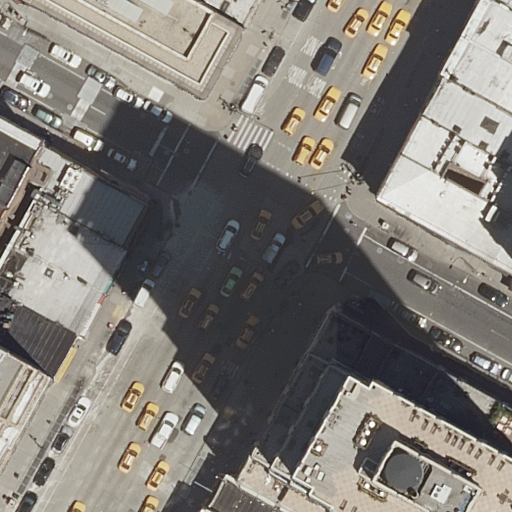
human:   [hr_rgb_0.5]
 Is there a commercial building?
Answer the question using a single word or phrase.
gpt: no

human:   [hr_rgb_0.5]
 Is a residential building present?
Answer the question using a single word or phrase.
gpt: yes

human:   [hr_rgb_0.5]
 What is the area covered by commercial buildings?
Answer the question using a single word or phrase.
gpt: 0m2

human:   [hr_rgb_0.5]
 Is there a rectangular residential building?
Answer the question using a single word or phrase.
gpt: yes

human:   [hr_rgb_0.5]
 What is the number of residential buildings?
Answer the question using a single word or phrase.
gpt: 16

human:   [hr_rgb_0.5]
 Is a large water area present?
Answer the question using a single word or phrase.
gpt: no

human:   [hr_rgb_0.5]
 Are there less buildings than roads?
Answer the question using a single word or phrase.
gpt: no

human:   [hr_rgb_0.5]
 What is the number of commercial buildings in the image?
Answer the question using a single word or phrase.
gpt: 0

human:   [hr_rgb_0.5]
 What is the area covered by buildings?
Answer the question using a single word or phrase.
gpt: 4956m2

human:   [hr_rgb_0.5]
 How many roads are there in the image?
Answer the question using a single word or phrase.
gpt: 2

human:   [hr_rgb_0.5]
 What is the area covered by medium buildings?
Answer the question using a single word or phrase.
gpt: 1886m2

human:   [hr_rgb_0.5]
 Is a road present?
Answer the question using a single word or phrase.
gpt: yes

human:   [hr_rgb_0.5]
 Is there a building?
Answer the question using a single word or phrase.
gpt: yes

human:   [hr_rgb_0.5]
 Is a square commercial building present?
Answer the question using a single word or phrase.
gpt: no

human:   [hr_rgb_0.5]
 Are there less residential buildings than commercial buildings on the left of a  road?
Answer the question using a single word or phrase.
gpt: no

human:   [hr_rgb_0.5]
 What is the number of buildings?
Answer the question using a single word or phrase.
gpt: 16

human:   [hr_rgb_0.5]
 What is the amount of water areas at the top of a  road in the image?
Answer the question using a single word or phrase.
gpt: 0

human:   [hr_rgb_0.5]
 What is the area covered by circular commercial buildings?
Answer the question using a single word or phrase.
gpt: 0m2

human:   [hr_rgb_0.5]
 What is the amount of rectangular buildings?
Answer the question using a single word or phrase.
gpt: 13

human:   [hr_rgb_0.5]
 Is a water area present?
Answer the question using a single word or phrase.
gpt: no

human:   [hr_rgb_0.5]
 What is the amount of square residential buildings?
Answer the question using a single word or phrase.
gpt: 0

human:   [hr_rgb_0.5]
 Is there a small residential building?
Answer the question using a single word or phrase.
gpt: yes

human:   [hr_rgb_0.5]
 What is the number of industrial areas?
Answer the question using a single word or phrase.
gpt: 0

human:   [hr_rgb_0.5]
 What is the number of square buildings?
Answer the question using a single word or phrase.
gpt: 0

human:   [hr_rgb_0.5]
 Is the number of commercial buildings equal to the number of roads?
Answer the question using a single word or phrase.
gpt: no

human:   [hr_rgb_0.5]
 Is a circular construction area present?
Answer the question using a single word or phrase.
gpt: no

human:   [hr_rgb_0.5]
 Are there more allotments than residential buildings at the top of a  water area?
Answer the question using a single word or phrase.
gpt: no

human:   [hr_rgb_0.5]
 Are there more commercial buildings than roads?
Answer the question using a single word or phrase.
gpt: no

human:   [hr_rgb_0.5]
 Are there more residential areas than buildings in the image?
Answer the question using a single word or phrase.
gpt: no

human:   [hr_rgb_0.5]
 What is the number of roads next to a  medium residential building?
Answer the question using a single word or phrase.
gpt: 2

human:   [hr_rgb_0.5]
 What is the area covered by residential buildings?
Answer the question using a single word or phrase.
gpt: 4956m2

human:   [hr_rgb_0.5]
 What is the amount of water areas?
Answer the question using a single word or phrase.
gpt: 0

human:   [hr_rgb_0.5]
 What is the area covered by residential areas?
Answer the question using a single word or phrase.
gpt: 0m2

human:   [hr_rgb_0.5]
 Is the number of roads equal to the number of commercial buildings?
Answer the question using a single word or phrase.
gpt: no

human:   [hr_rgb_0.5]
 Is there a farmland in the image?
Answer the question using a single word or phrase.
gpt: no

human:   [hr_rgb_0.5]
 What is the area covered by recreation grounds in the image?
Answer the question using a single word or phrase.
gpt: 0m2

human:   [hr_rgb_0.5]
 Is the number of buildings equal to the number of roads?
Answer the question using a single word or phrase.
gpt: no

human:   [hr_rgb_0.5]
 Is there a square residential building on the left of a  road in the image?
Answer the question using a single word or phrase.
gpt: no

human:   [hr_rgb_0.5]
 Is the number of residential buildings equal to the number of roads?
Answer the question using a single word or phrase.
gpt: no

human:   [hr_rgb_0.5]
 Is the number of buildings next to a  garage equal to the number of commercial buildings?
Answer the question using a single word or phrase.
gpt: yes

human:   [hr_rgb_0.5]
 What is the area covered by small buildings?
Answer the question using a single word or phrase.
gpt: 193m2

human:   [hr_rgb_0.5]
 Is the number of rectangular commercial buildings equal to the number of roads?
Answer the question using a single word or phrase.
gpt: no

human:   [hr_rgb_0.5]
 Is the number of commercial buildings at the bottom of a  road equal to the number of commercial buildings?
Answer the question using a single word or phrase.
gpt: yes

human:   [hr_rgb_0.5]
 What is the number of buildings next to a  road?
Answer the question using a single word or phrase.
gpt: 16

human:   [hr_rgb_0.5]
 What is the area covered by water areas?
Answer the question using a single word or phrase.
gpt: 0m2

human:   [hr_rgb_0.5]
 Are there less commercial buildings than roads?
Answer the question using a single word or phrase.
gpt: yes

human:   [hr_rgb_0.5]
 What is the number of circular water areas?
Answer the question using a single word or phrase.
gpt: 0

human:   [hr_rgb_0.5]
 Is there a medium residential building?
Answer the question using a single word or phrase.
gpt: yes

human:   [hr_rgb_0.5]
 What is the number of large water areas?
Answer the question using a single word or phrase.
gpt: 0

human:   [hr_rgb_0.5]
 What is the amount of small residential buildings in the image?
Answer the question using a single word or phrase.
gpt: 4

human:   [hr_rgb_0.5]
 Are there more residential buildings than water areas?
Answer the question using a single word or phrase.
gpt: yes

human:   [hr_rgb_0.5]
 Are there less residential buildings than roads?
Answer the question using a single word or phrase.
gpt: no

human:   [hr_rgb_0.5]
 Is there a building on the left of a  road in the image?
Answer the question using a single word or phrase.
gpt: yes

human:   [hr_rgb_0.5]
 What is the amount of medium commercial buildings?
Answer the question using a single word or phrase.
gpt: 0

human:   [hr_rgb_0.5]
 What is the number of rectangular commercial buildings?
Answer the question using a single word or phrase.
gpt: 0

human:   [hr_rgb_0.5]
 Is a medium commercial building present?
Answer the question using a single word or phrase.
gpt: no

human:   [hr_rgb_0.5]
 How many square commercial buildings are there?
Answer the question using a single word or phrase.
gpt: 0

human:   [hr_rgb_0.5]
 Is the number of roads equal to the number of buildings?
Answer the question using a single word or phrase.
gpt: no

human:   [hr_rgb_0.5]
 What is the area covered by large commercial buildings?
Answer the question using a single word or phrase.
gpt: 0m2

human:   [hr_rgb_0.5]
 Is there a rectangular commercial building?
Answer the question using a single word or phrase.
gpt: no

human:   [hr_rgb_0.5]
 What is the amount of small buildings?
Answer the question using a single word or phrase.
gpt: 4

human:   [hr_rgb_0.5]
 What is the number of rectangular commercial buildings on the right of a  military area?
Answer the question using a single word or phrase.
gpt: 0

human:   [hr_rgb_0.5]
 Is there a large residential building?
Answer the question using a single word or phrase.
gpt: yes

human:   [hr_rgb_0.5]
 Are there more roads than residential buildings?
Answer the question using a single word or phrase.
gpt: no